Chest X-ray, PA view. Patient: 63 years old, sex M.
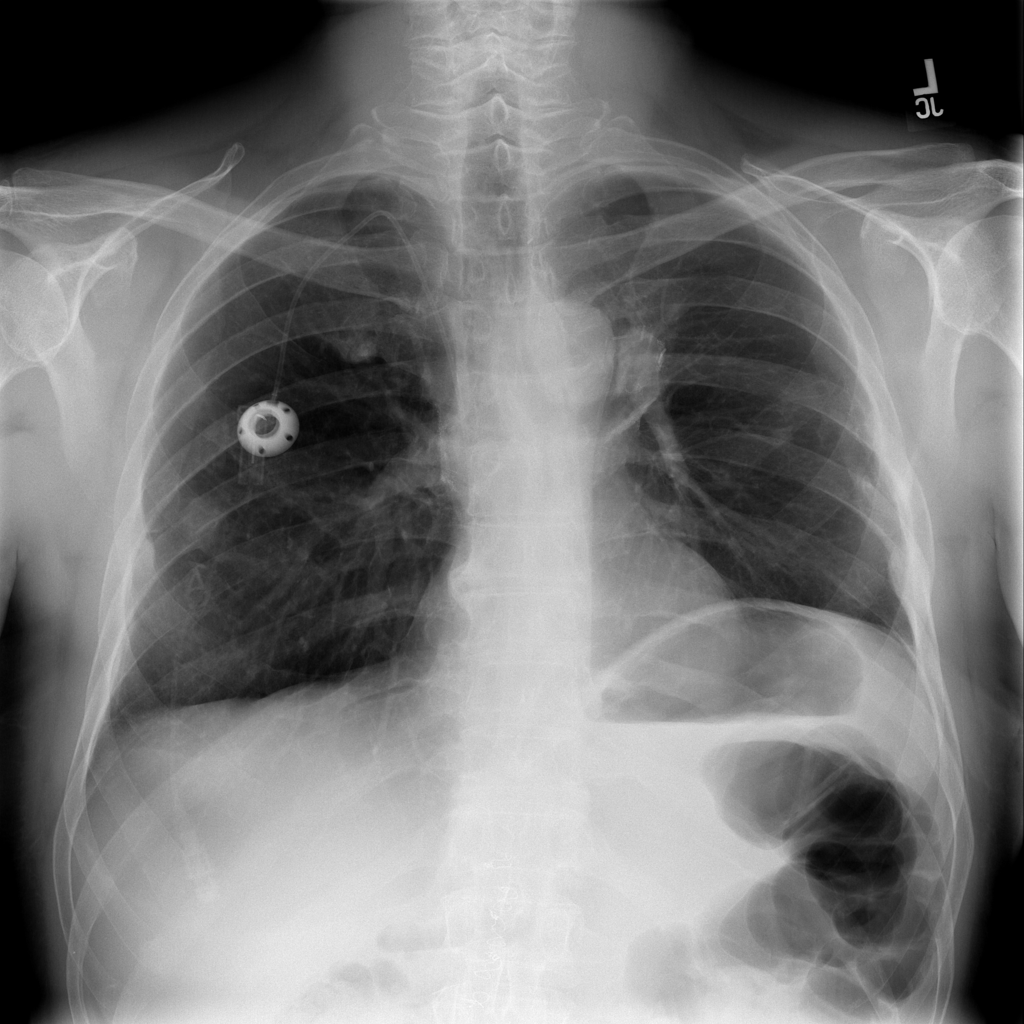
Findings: No Finding